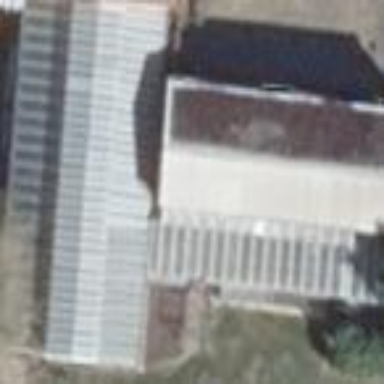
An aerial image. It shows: Greenhouse.